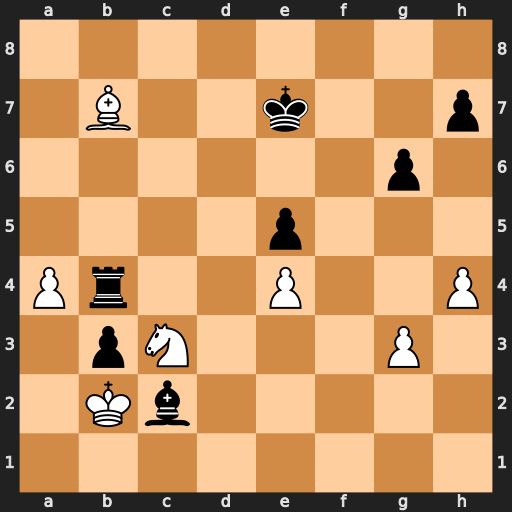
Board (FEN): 8/1B2k2p/6p1/4p3/Pr2P2P/1pN3P1/1Kb5/8
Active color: w
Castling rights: -
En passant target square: -
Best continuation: Nd5+ Kd6 Nxb4